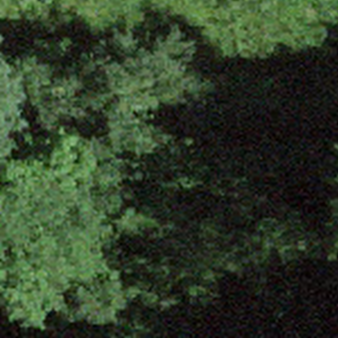
Label: other